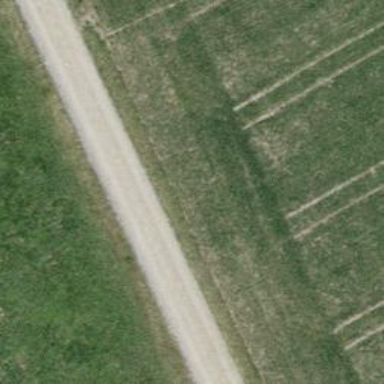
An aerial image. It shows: Gravel track with grade 2 tracktype.